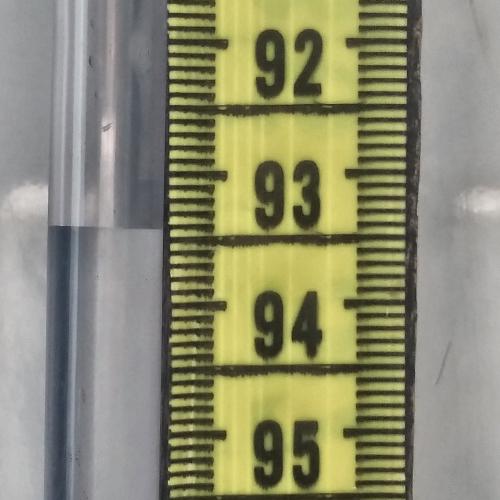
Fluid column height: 93.4 cm